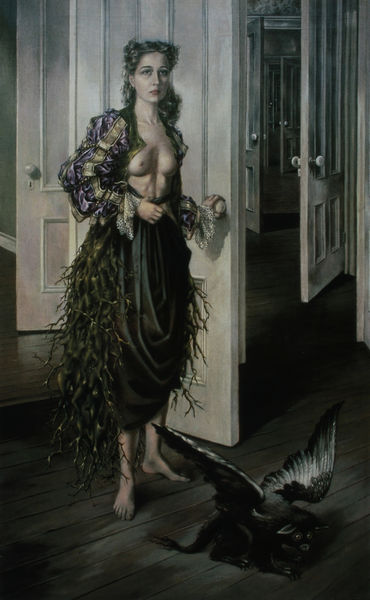
Titel: Geburtstag
Künstler: Dorothea Tanning
Institution: Im Besitz der Künstlerin
Schlagwörter: akt, flügel, fuß, gemälde, nackt, schatten, vogel, wolf, brust, busen, frau, grau, kleid, schwarz, tür, zimmer, dame, tier, malerei, rock, federn, gefieder, stehen, ärmel, boden, ohren, schwanz, schweif, brüste, füße, türen, leer, wohnung, bohlen, halbakt, surrealismus, katze, gang, barfuß, pfau, knauf, türknauf, greif, holzfussboden, chimäre, schlüsselloch, schadt, monster, untier, gänge, zugänge, raubtier